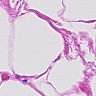
Metastatic tissue present: no